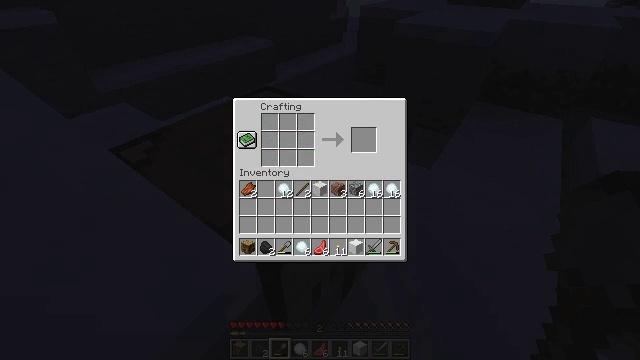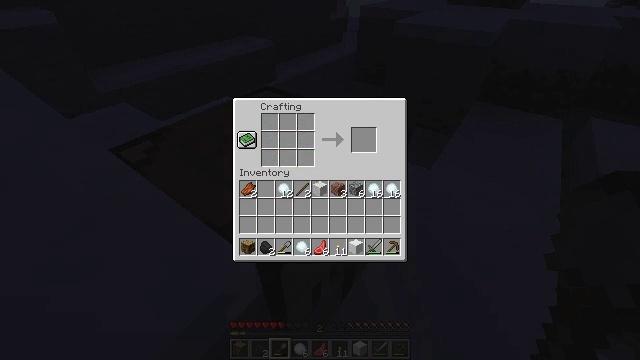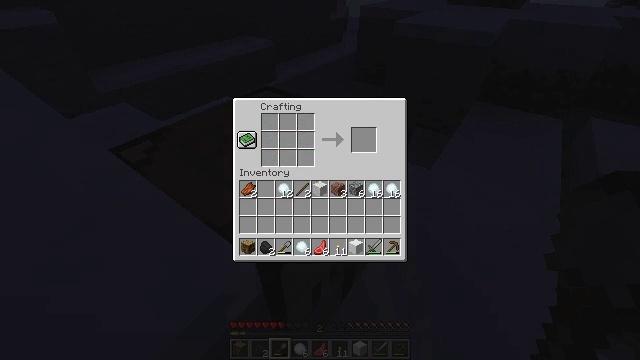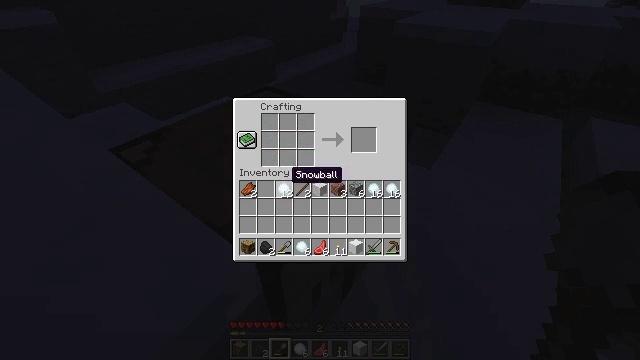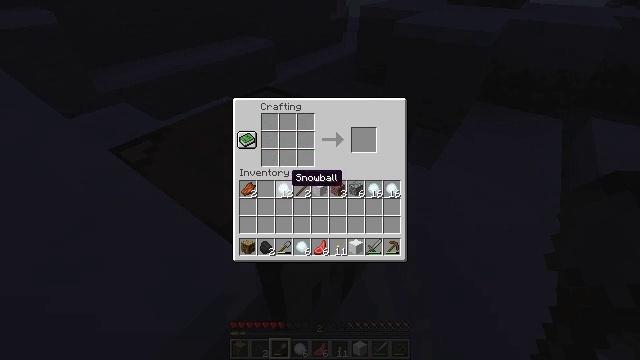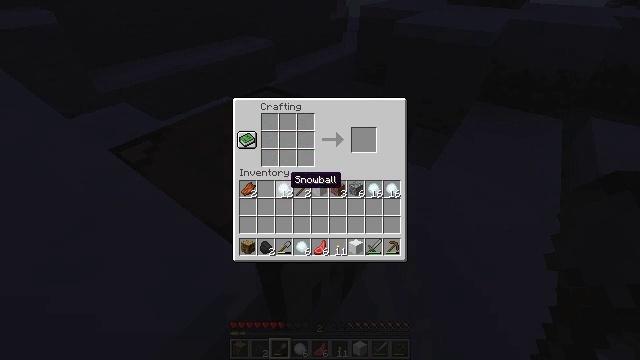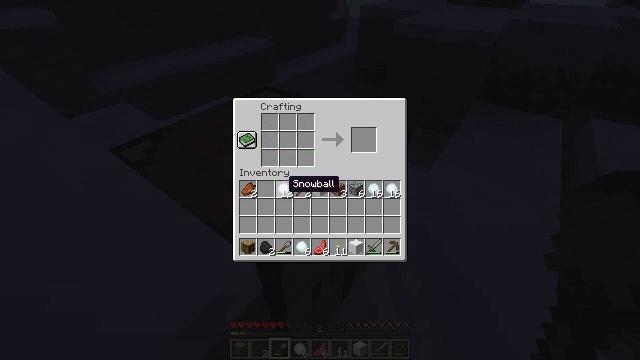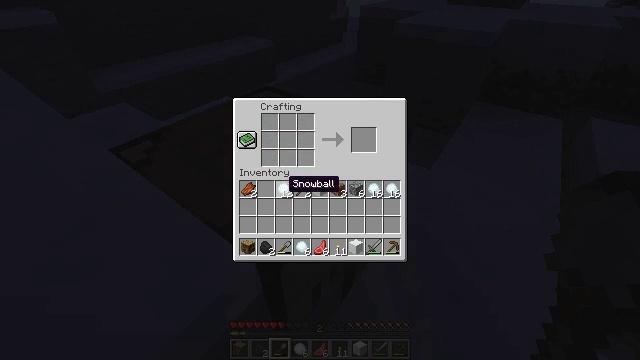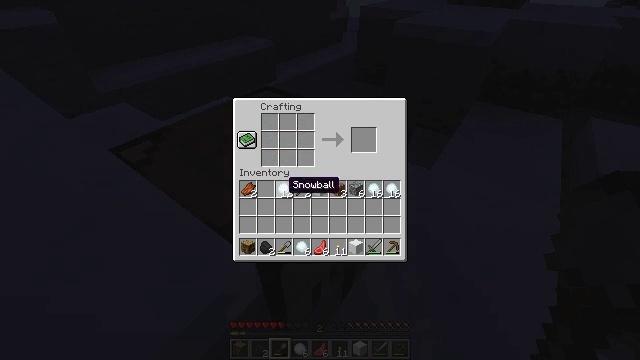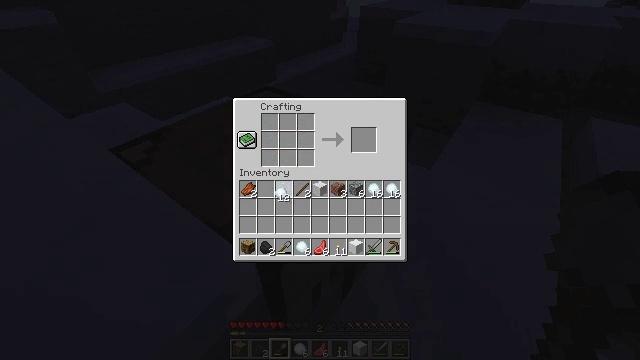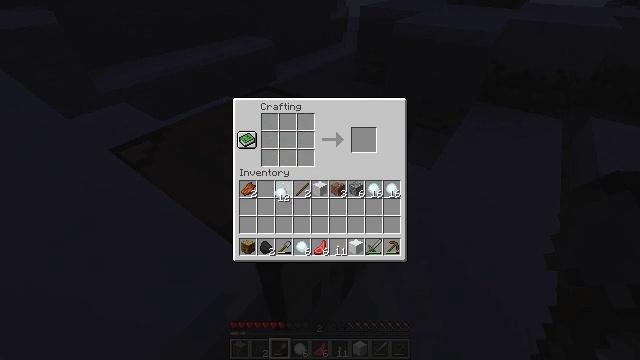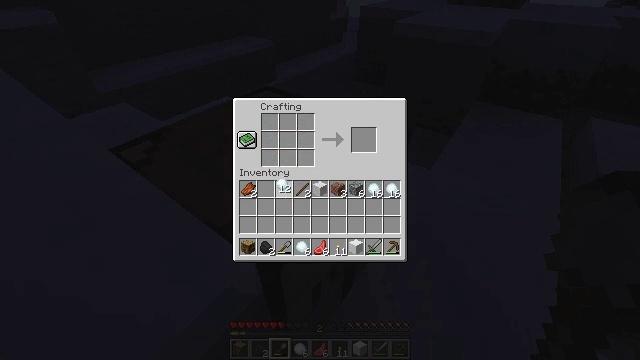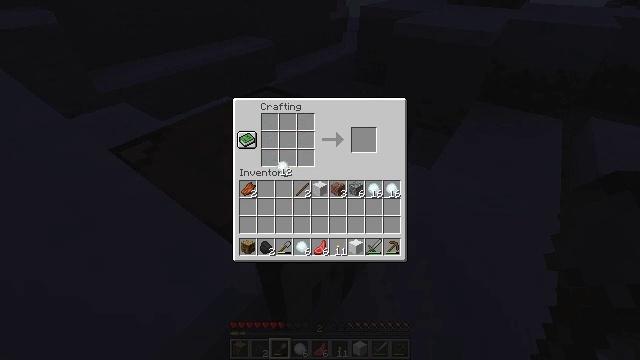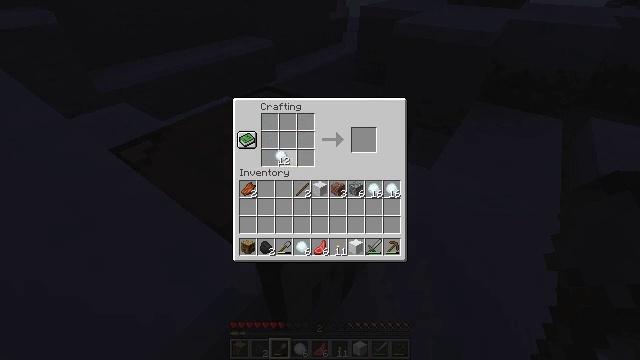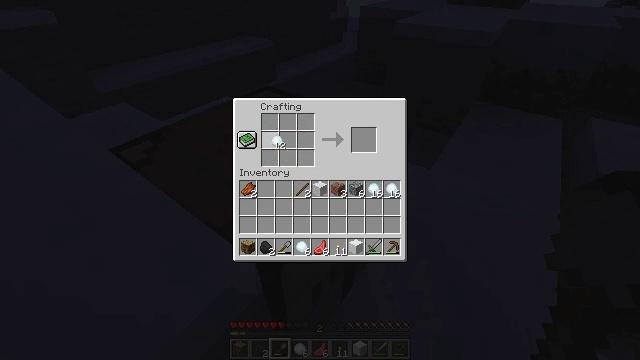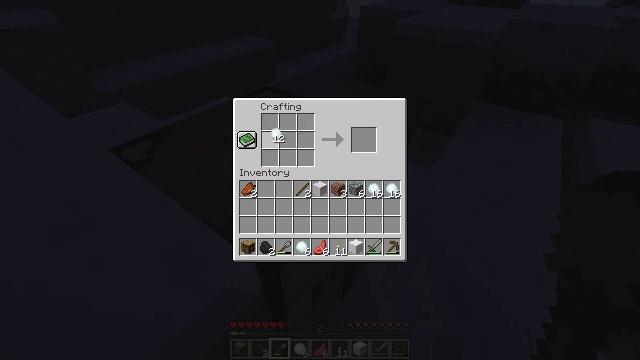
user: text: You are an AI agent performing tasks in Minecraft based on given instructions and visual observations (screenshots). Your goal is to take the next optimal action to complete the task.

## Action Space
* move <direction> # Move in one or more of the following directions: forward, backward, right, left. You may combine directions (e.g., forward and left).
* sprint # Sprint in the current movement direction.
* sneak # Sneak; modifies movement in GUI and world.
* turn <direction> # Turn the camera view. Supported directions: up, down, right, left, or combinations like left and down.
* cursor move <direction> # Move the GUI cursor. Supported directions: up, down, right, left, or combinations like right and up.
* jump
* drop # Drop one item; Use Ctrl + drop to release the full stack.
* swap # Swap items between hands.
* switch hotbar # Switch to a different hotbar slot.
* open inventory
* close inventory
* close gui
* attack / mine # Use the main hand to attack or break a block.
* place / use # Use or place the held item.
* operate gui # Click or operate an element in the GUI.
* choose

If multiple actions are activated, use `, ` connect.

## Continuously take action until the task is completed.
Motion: motion action
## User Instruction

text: Create a snow block using snowballs.
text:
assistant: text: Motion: no_op
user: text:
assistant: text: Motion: cursor move down
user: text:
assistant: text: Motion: no_op
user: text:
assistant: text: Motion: no_op
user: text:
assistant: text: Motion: no_op
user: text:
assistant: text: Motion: no_op
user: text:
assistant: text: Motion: no_op
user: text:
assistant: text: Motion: no_op
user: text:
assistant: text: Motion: operate gui
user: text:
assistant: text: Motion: operate gui
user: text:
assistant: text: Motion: cursor move up
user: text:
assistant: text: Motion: cursor move up
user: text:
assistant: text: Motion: cursor move up
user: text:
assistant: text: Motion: cursor move up
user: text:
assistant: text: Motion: cursor move up
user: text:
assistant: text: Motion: no_op
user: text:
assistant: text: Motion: no_op
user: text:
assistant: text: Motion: no_op
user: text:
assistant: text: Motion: no_op
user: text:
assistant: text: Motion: no_op
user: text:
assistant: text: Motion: no_op
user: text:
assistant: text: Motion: no_op
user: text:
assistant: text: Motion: choose
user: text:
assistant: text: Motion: choose
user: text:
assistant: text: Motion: choose
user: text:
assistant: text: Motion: choose
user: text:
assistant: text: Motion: choose
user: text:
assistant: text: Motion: choose
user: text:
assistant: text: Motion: choose
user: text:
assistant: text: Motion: choose